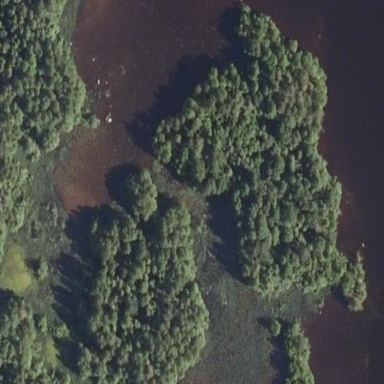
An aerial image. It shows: Islet surrounded by woodland.